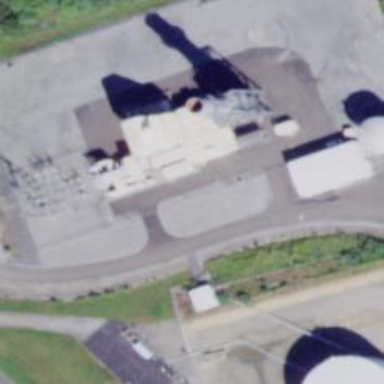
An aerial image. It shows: Gas turbine power generator.